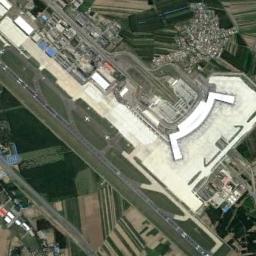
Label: airport